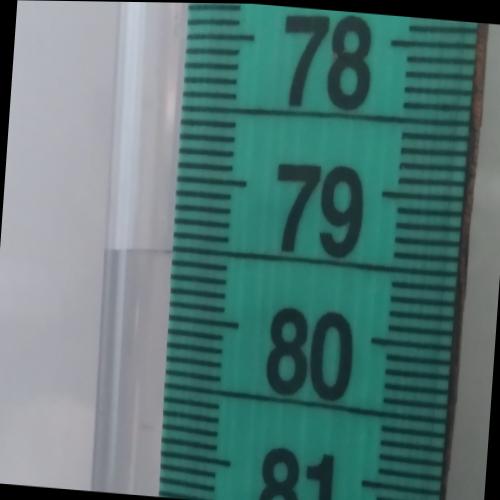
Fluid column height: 79.5 cm